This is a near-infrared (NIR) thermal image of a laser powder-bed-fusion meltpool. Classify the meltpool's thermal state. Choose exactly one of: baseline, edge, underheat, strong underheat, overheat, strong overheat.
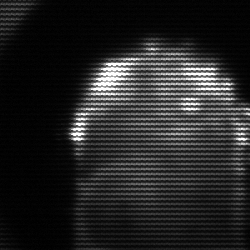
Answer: baseline